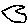
Label: hexagon